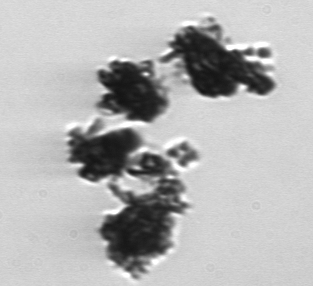
Label: Thalassiosira_TAG_external_detritus